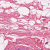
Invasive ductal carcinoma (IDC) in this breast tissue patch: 0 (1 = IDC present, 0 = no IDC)